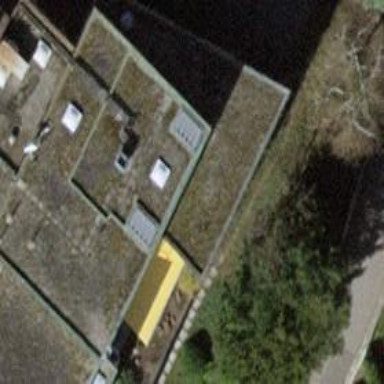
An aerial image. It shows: Building part with flat roof.